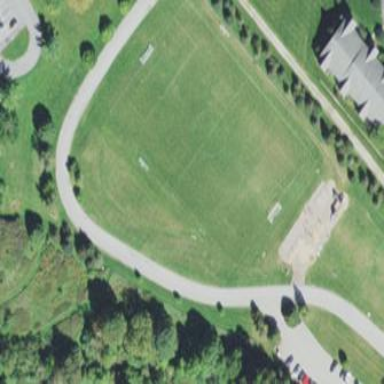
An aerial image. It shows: Soccer pitch for outdoor sports and leisure activities.